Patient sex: M
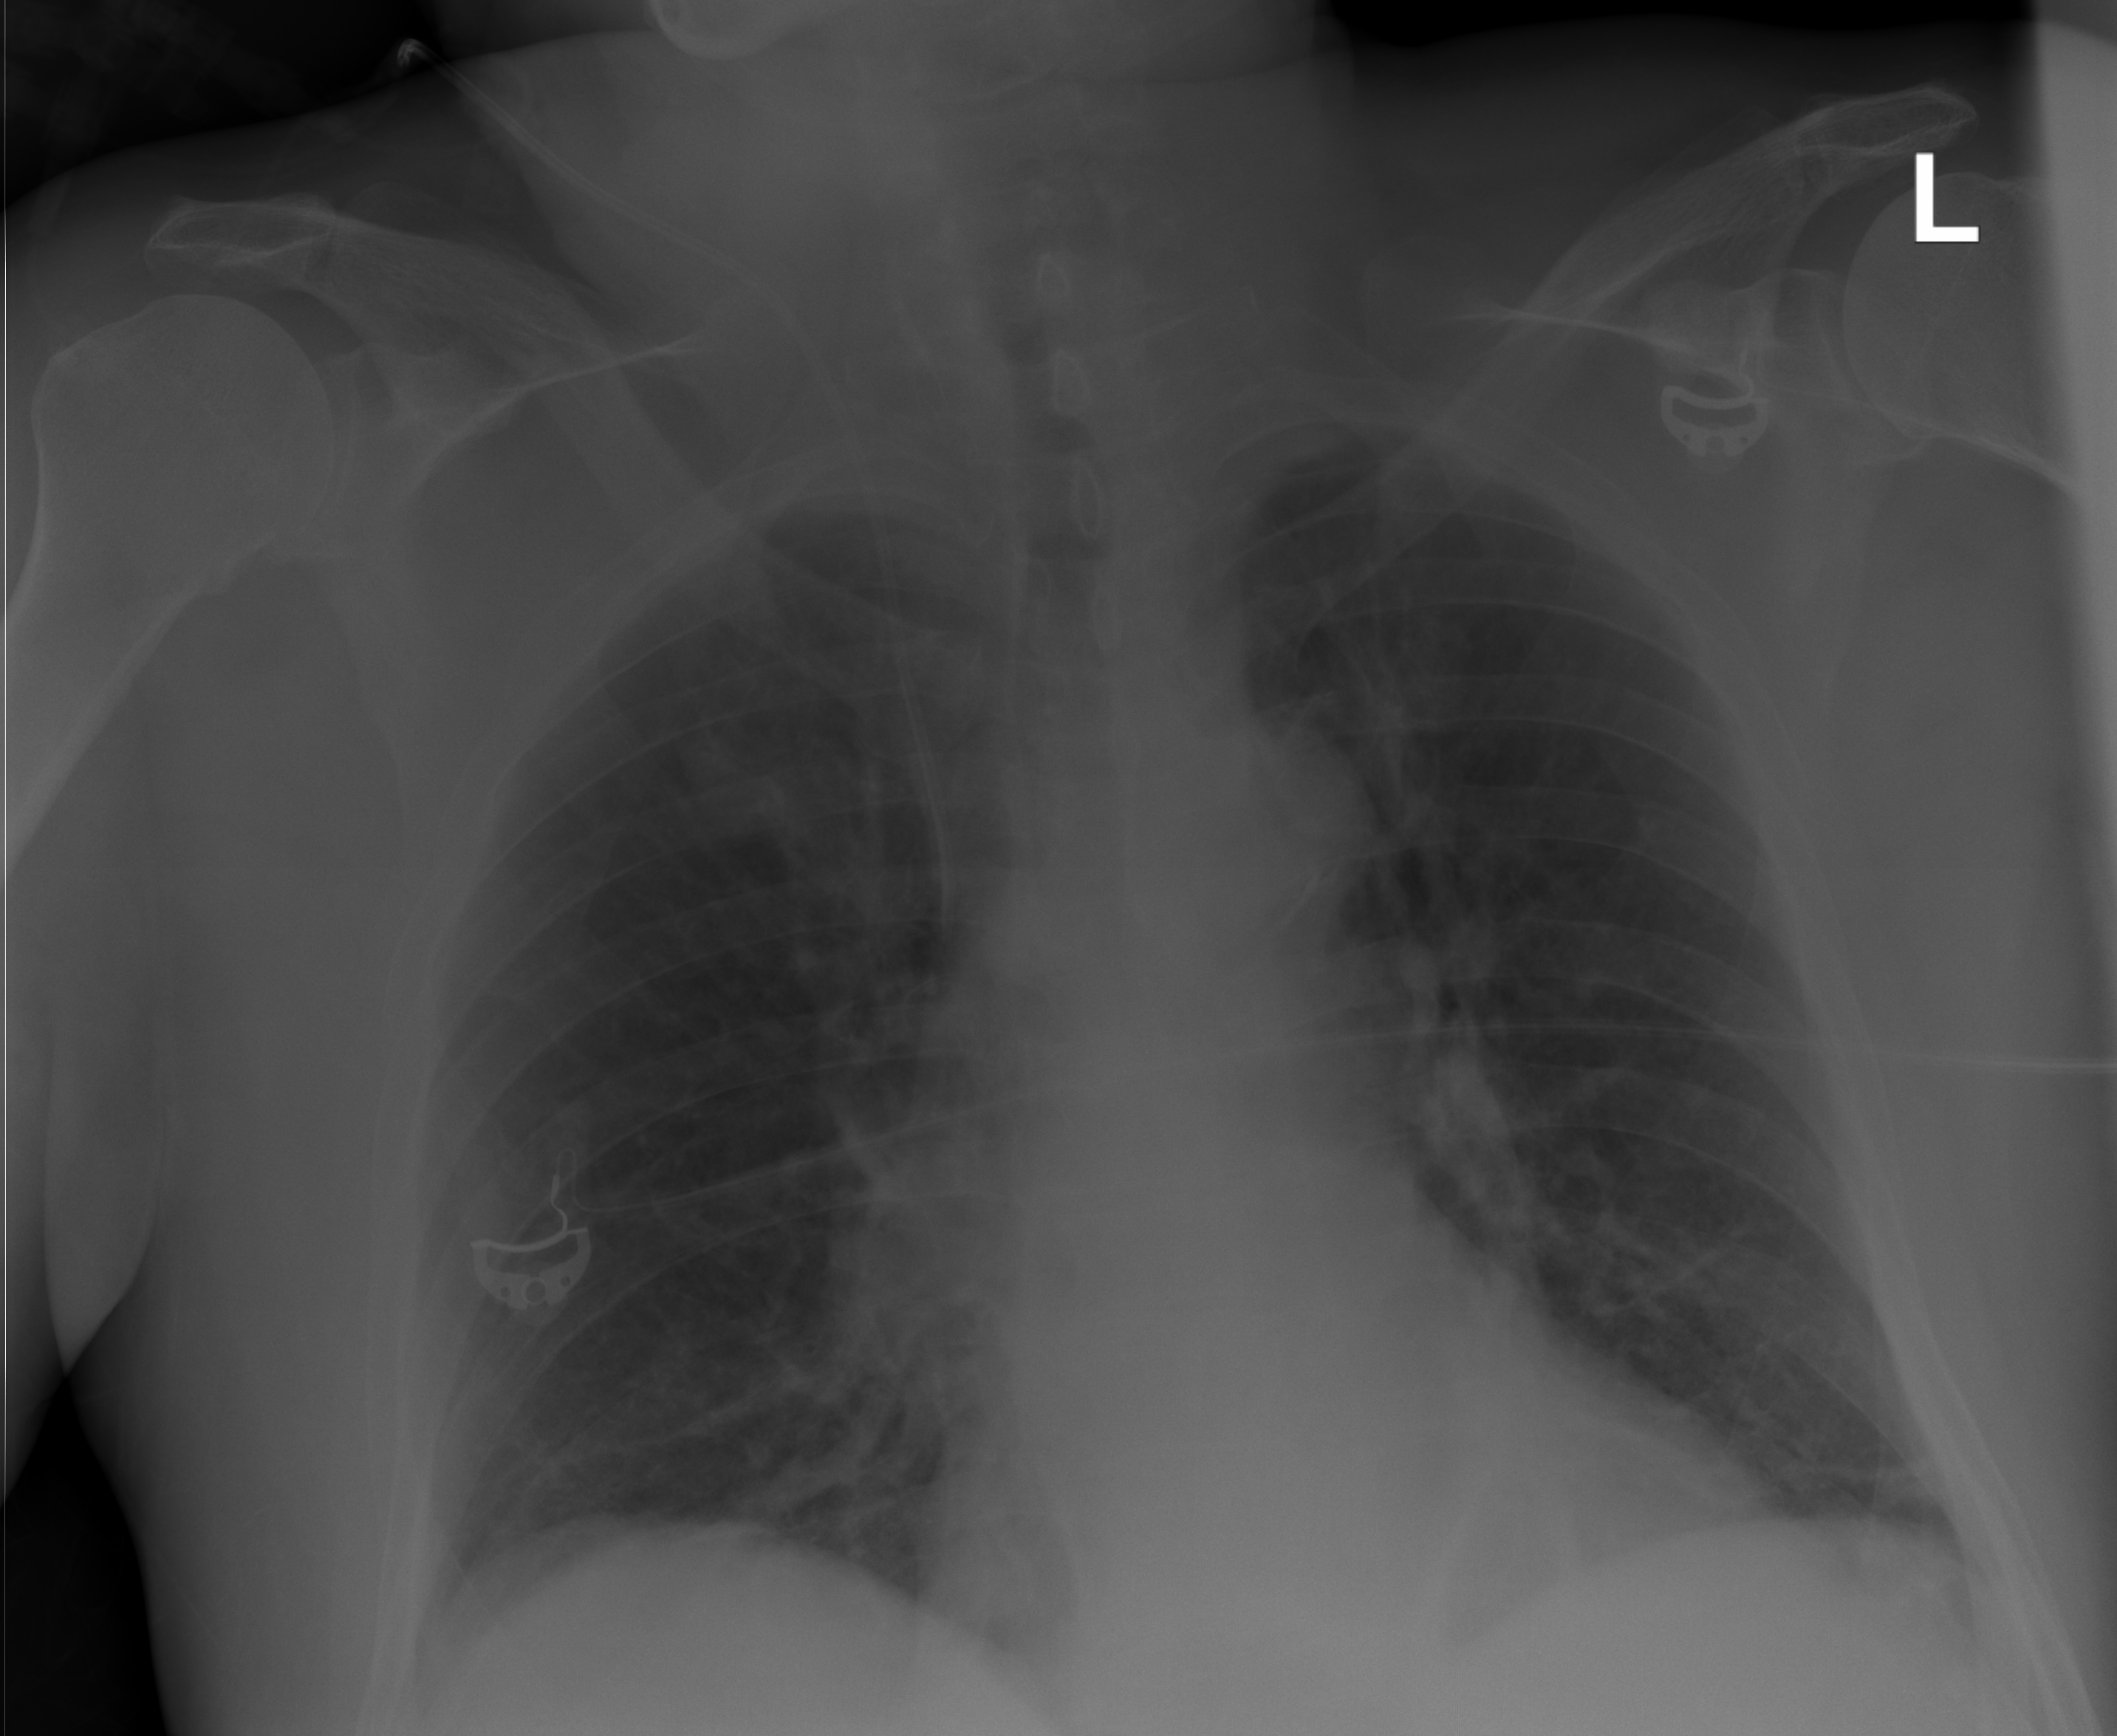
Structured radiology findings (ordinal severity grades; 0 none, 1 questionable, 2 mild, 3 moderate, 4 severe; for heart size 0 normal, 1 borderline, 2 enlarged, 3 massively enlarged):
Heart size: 0
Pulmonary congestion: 0
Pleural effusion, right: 0
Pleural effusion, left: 0
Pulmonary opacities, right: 2
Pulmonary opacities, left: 0
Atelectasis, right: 0
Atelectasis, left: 2